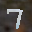
Label: 7